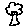
Label: tree